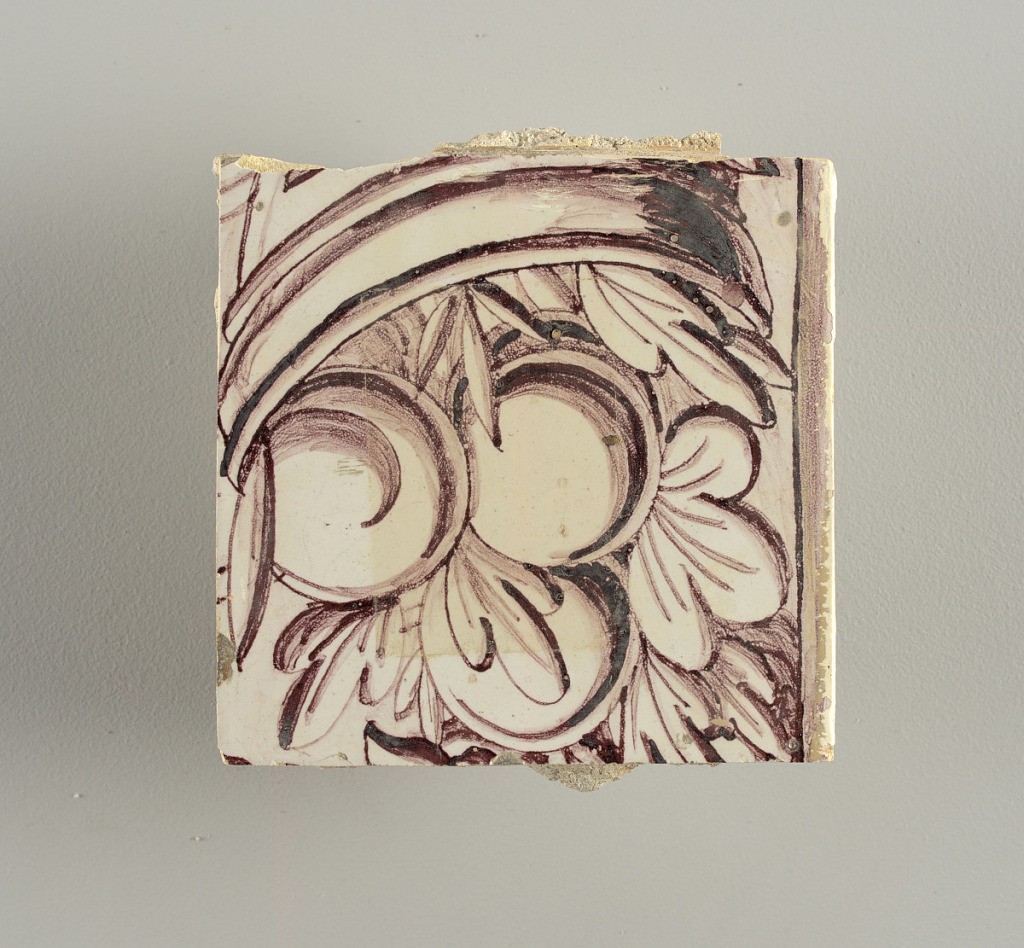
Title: Wall facing
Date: ca. 1725
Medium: tin-glazed earthenware, underglaze
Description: Running design for a frieze or a dado, composed of scrolls of foliage and strapwork, and four repeating motifs--a seated woman in a small upright oval medallion, a putto seated on a rocailled base, and strapwork in axial pattern.  The various panels, A to F, show various repeats of the same design, all being five tiles high and a varying number of tiles wide.